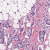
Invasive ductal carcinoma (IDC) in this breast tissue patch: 1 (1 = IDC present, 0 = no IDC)